Question: I have two fields in my database that are defined as floats
'''
[Longitude] [float] NULL
[Latitude] [float] NULL
'''
I have added them to my linq2sql dbml and they show as floats as follows

I can see in my database there is the value -3.<PHONE> for Longitude however when I profile the sql (using sql express and a custom profiler tool) I see that the actual value passed in queries is 3.6607429981231689.
It seems to have lost the negative sign and had extra values added.
Is there something I'm missing does a float in SQL not map to a float like this in the dbml or is there another issue going on
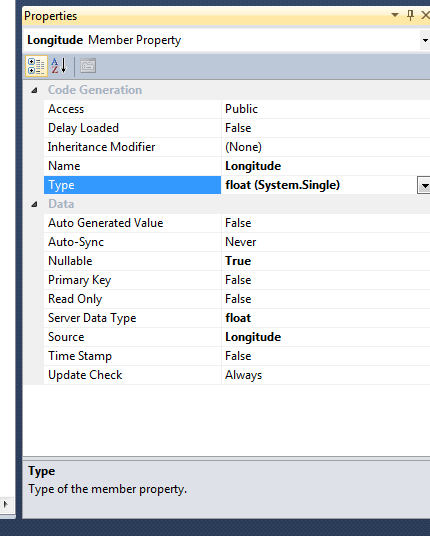
Answer: A value of '-3.6607431f' in C# is actually -3.6607429981231689453125 - i.e. that's the exactly-representable float value which is closest to '-3.<PHONE>'. So I think that answers the precision part - it's just a natural part of <URL>.
The sign issue is somewhat different - and my is that you've misdiagnosed it somewhere, or you've got some code which negates things. I very much that that's a database problem.
It's not clear from your description whether you're results or passing a parameter in a query (you talk about a "value passed in queries" which could mean either way). If you could show the code involved and how you're diagnosing the problem, that would help.